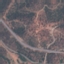
Land use / land cover class: Highway